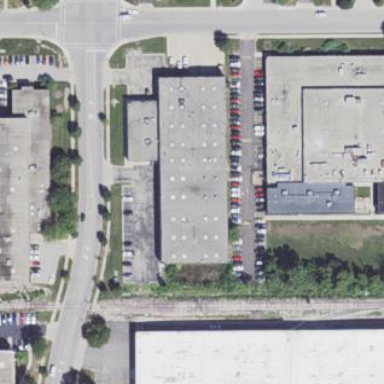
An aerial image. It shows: Industrial building.